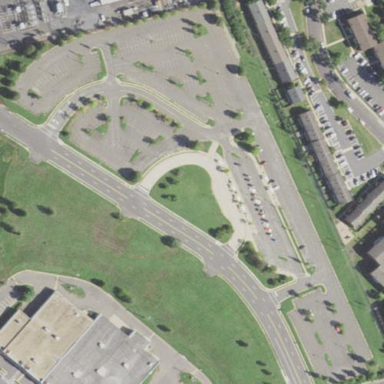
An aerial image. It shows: Park and ride parking facility with surface parking.